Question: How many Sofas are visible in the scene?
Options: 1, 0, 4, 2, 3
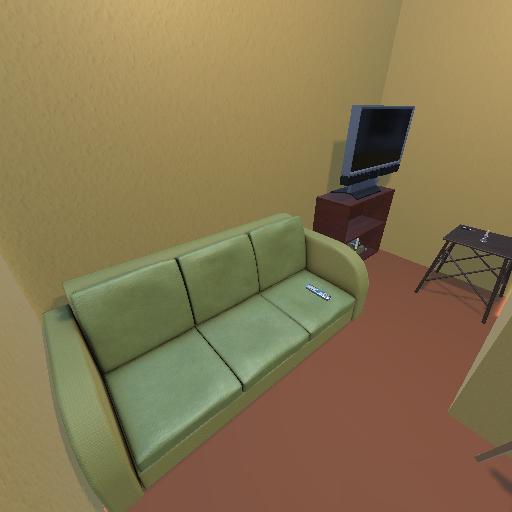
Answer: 1